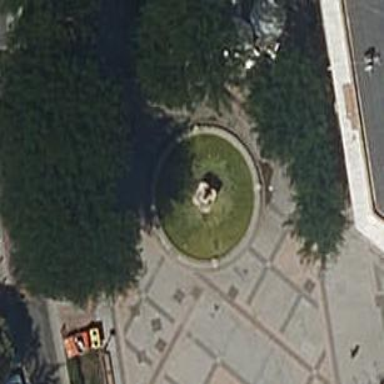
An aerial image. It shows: Beautiful fountain.